Question: Is there a simple way to remove from a 'UITextField'?
It is possible to remove typing correction with: '[textField setAutocorrectionType:UITextAutocorrectionTypeNo];' however this as no effect on shortcuts.
Affecting the sharedMenuController also does not squash this.
'''
- (BOOL)canPerformAction:(SEL)action withSender:(id)sender {
[UIMenuController sharedMenuController].menuVisible = NO;
return NO;
}
'''

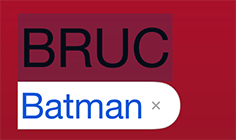
Answer: Solved this by implementing a 'UITextFieldDelegate' method and manually setting the text property of UITextField.
By default in the simulator you can test this behaviour by typing which should suggest . The following code will block this.
'''
- (BOOL)textField:(UITextField *)textField shouldChangeCharactersInRange:(NSRange)range replacementString:(NSString *)string {
// Pass through backspace and character input
if (range.length > 0 && [string isEqualToString:@""]) {
textField.text = [textField.text substringToIndex:textField.text.length-1];
} else {
textField.text = [textField.text stringByAppendingString:string];
}
// Return NO to override default UITextField behaviors
return NO;
}
'''